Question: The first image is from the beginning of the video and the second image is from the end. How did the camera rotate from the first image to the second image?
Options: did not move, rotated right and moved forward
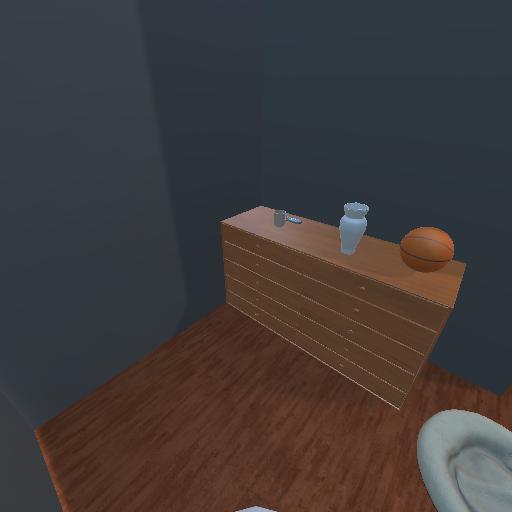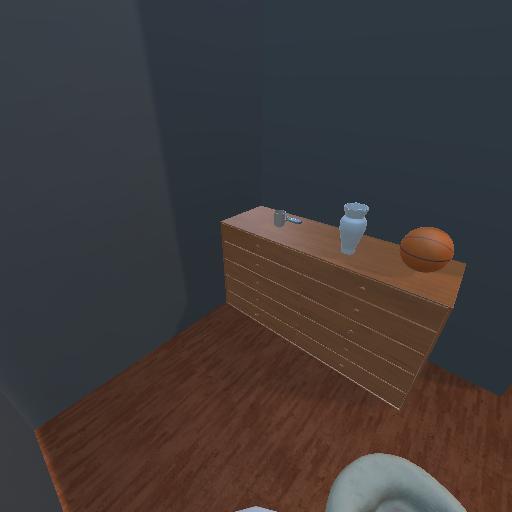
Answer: did not move